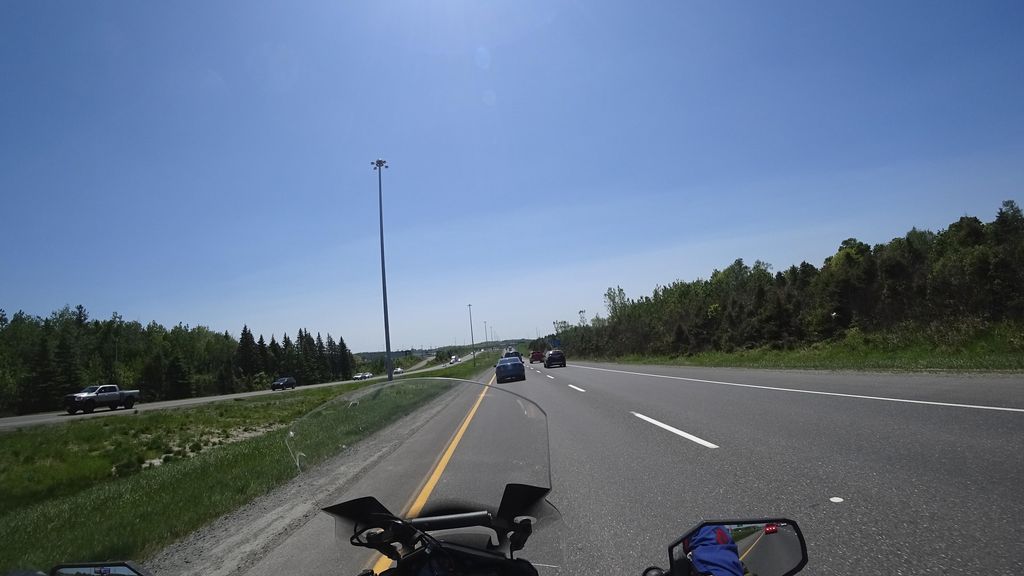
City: quebec_city